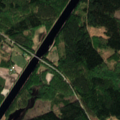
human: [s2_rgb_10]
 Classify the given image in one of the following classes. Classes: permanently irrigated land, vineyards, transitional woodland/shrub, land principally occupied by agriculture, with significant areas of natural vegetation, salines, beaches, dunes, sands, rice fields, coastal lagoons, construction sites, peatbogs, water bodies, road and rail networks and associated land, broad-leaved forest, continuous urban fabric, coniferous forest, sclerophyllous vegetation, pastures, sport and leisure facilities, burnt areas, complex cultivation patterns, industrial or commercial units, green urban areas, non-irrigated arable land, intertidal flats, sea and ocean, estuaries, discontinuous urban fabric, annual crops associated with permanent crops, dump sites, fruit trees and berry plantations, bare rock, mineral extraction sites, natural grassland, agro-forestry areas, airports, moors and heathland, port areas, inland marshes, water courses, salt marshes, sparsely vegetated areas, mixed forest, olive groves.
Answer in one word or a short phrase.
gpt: land principally occupied by agriculture, with significant areas of natural vegetation, coniferous forest, mixed forest, water bodies